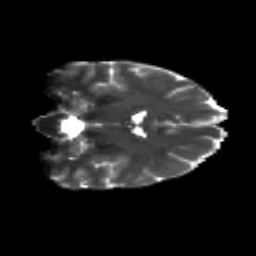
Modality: T2w
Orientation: coronal
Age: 33
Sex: female
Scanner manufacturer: siemens
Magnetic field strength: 3 T
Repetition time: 8.8 s
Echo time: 0.085 s